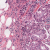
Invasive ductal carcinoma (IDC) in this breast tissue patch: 1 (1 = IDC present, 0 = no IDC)